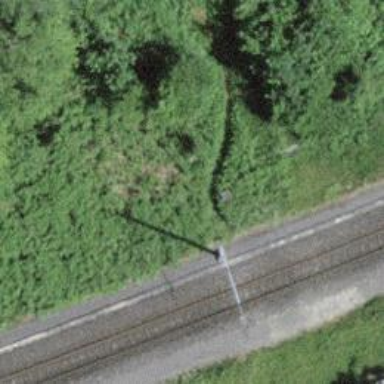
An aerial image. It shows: Track with compacted grade2 surface.